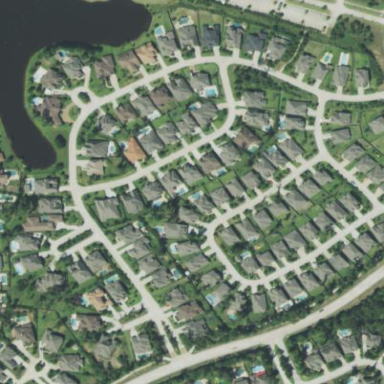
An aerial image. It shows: Residential neighbourhood.